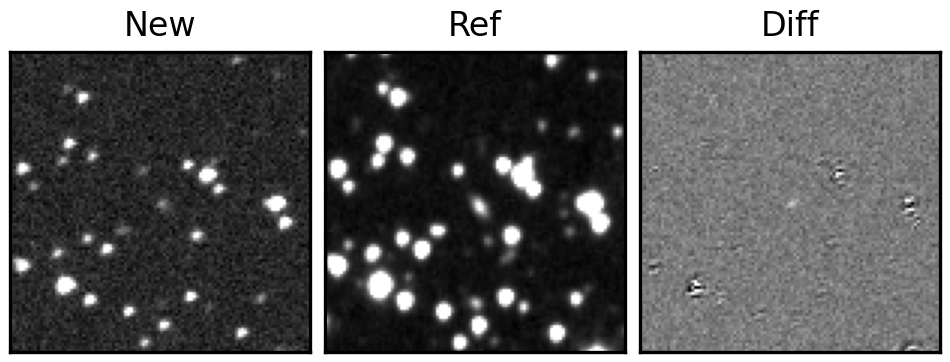
Label: real